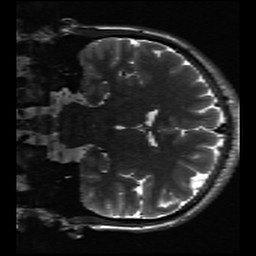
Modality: inplaneT2
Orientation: coronal